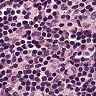
Metastatic tissue present: no